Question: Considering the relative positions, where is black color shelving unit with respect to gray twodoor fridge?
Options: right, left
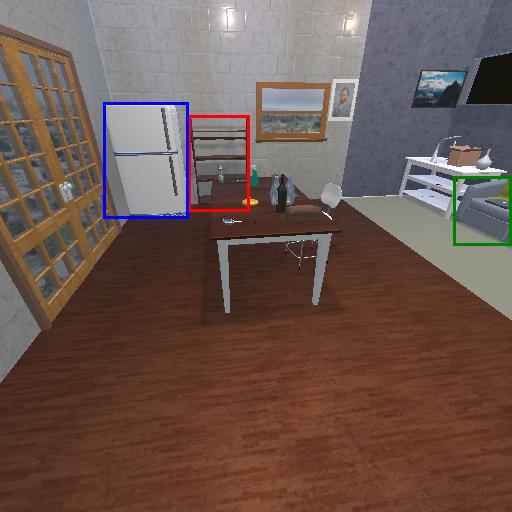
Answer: right